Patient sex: F
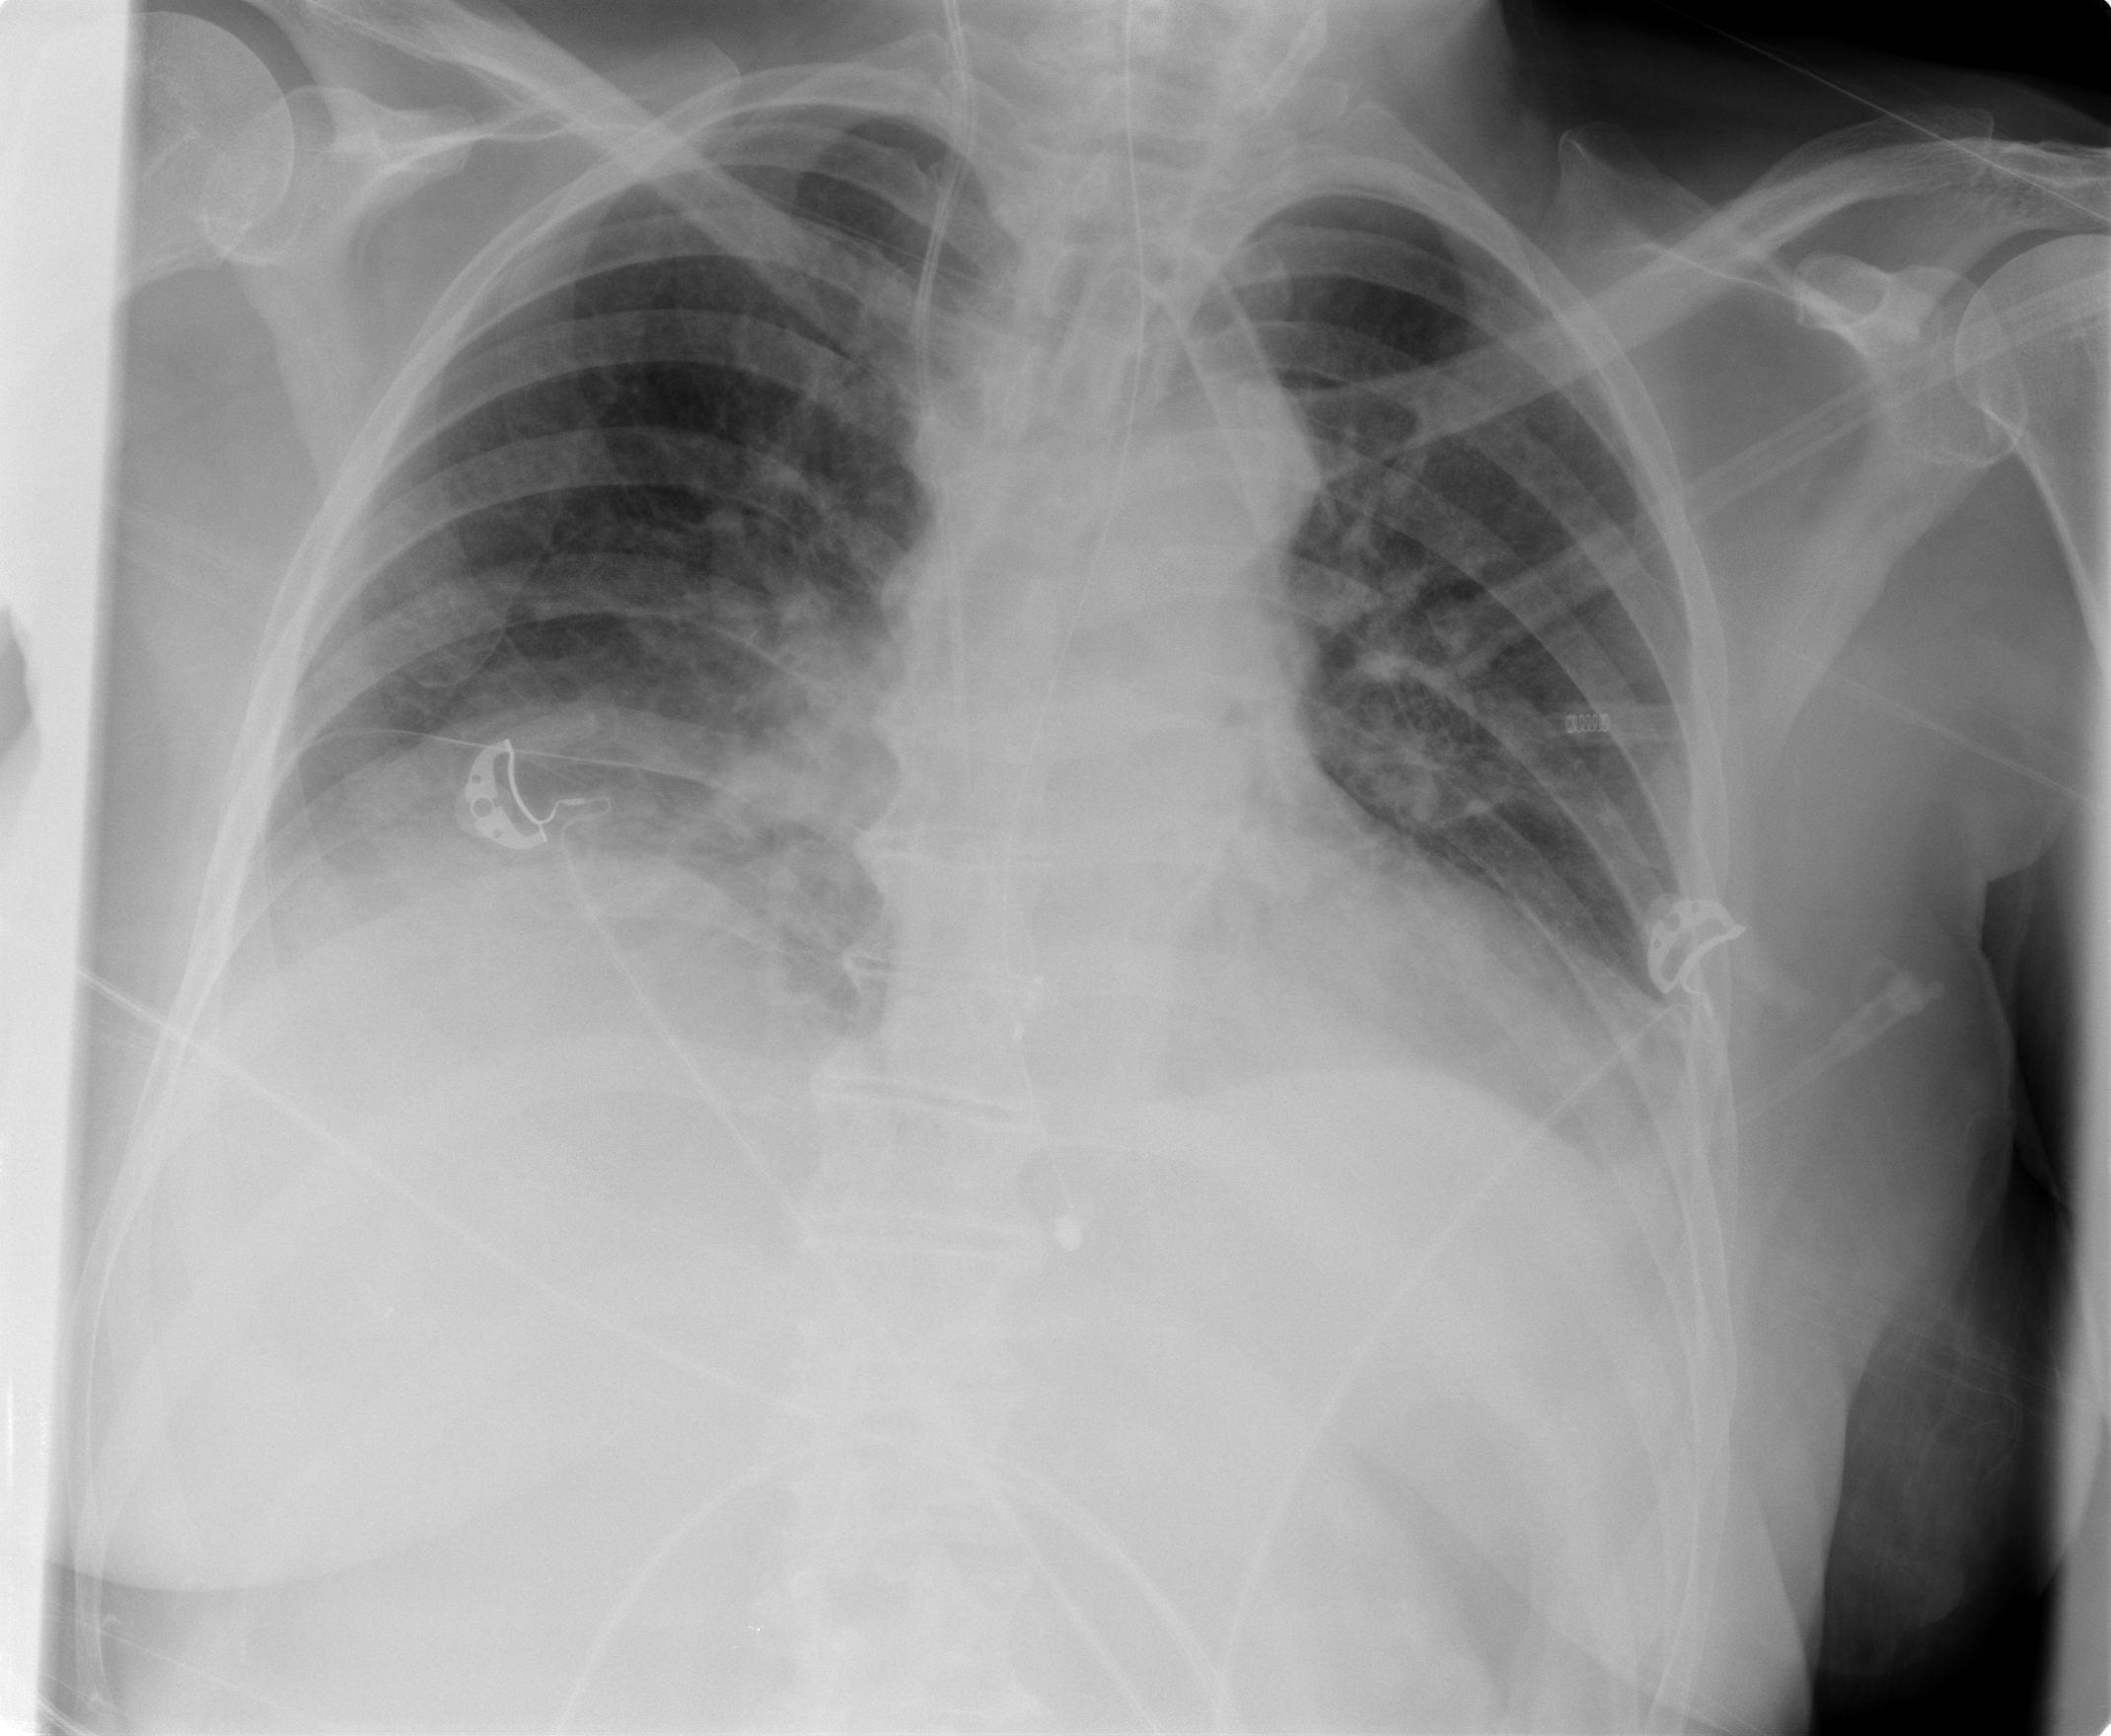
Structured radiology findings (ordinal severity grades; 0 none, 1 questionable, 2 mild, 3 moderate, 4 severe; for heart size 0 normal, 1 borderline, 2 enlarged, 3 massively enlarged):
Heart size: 0
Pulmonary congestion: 0
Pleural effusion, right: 2
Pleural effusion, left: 1
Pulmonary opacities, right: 2
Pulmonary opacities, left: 2
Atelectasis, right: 1
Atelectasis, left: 1